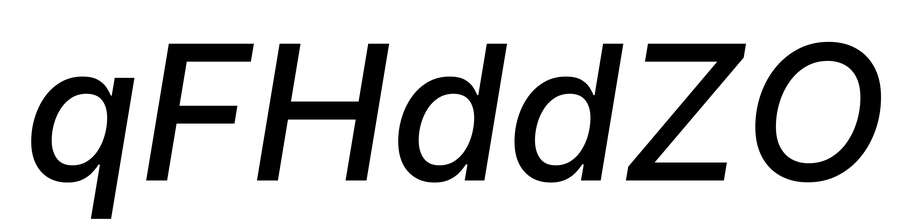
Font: Inter-Italic_Medium_Italic